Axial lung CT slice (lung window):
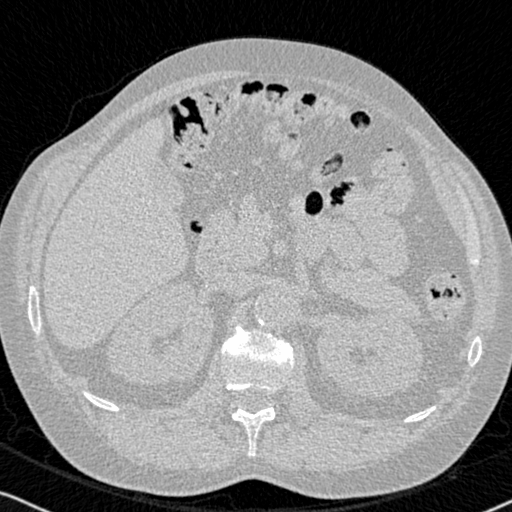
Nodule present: no